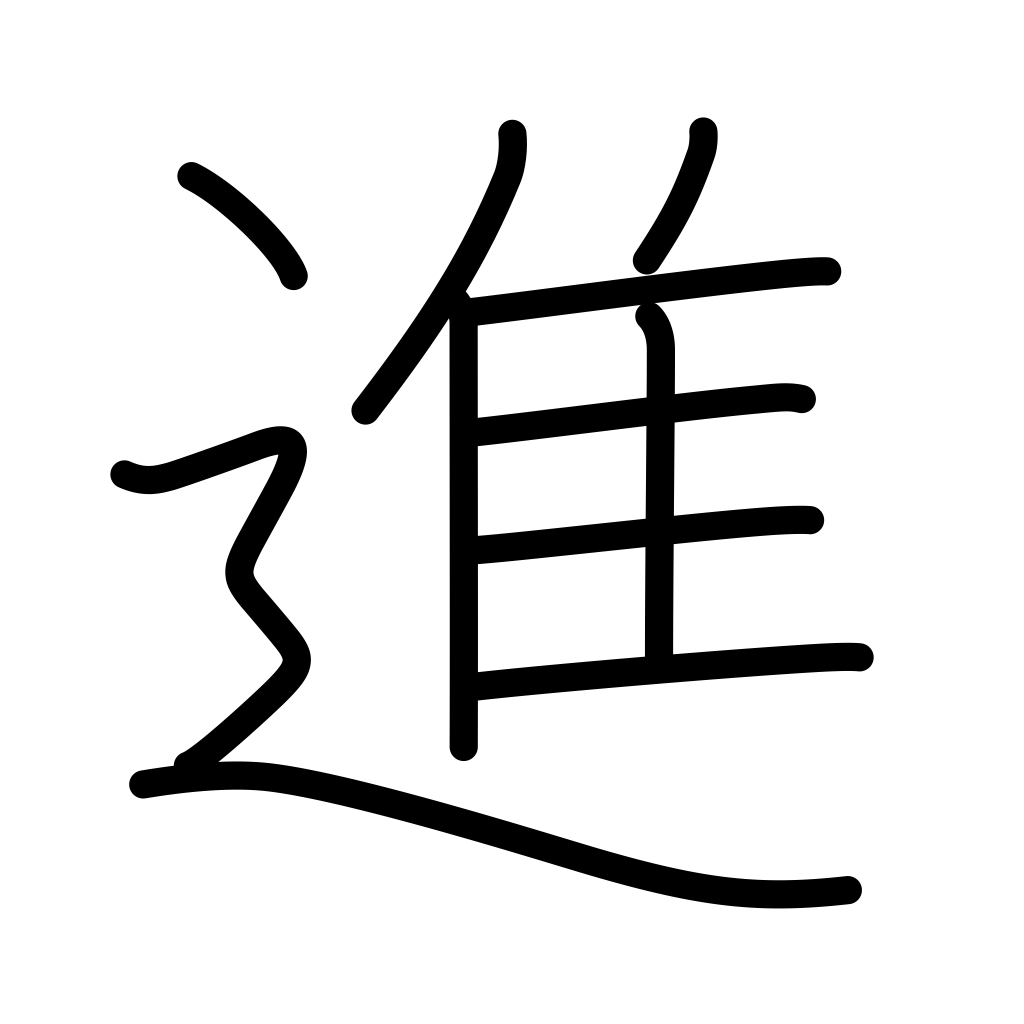
Meaning: advance, proceed, progress, promote